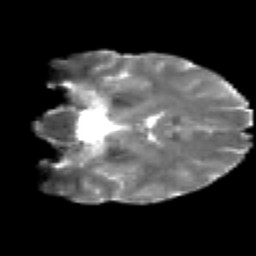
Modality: T2w
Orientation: coronal
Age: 27
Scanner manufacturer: siemens
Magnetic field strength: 3 T
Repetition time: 2.2 s
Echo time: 0.084 s